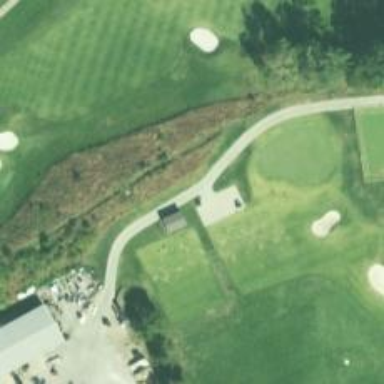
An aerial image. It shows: Path designated for golf carts.